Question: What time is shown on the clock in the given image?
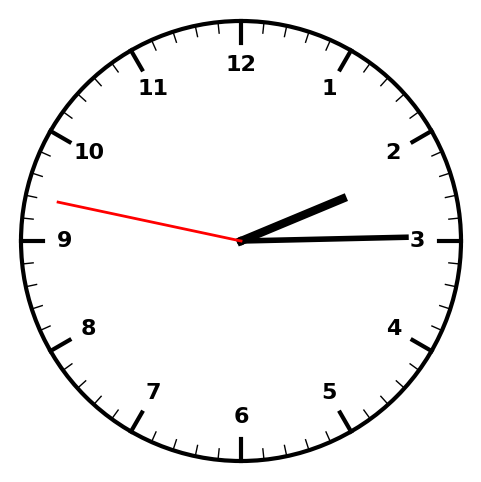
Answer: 02:14:47